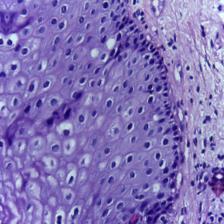
Diagnosis: Normal